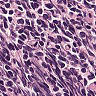
Metastatic tissue present: no